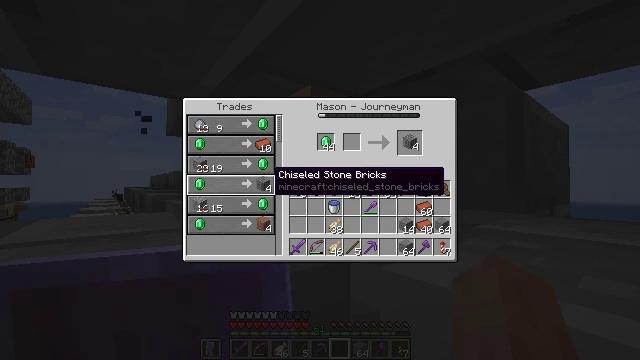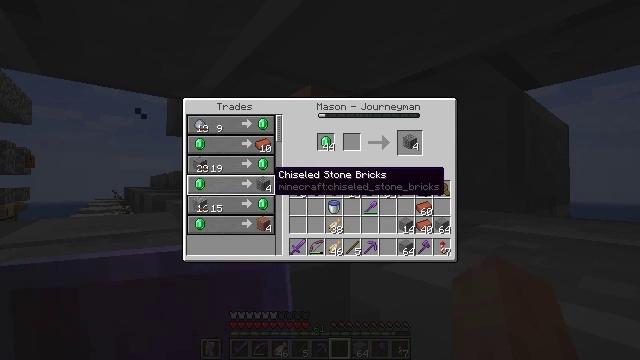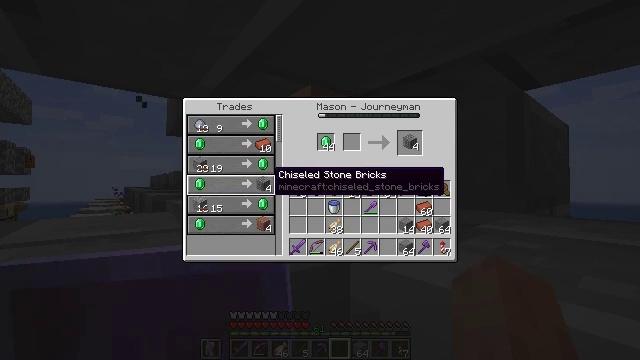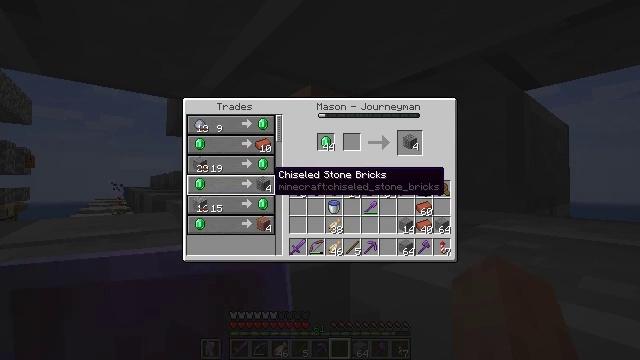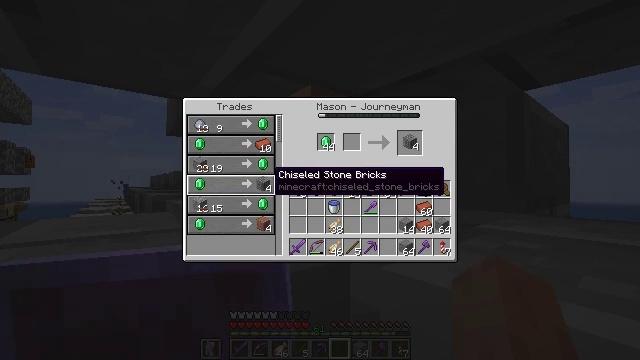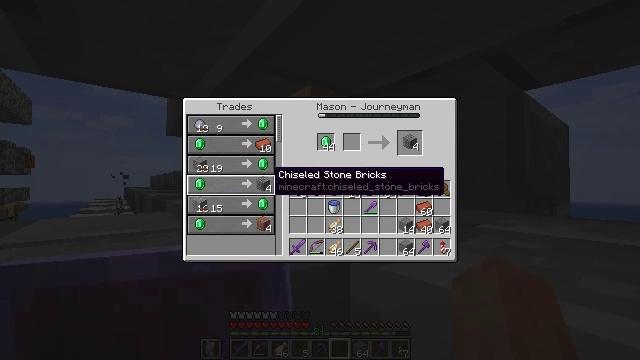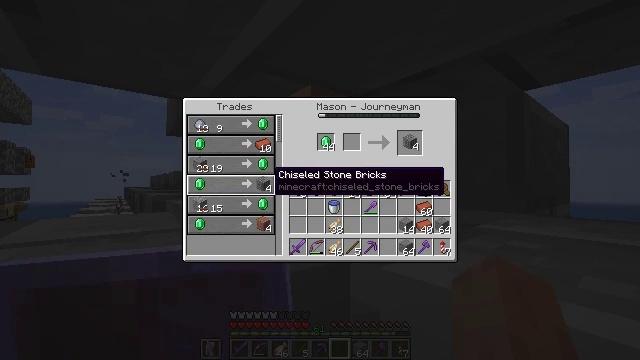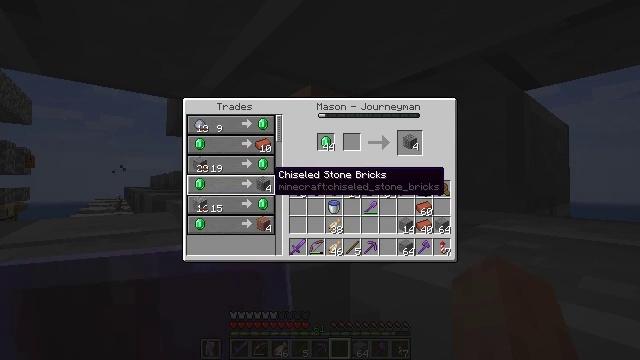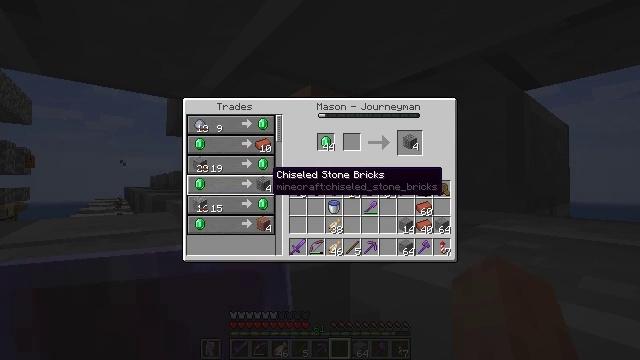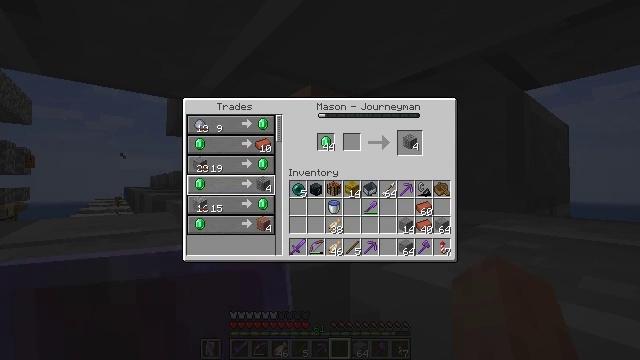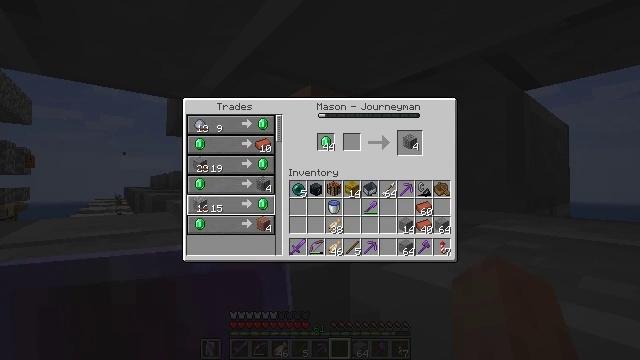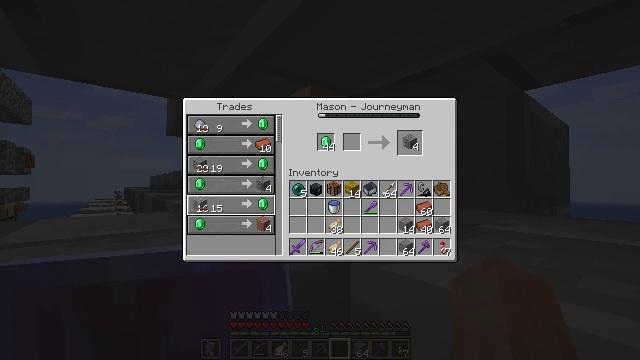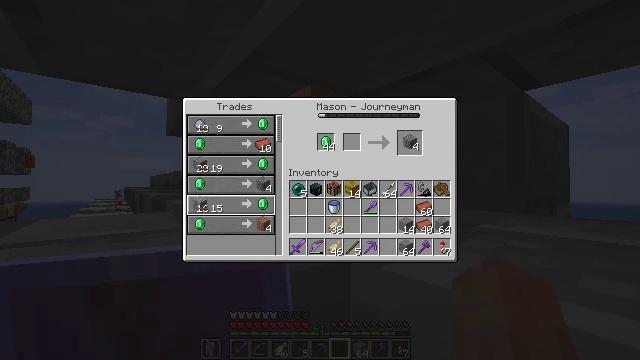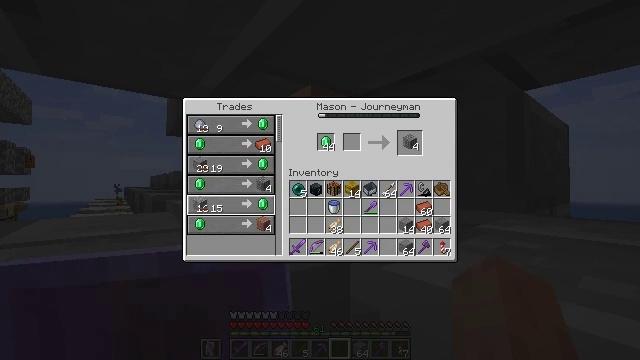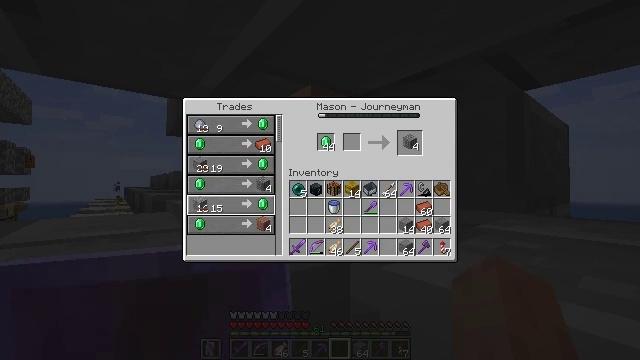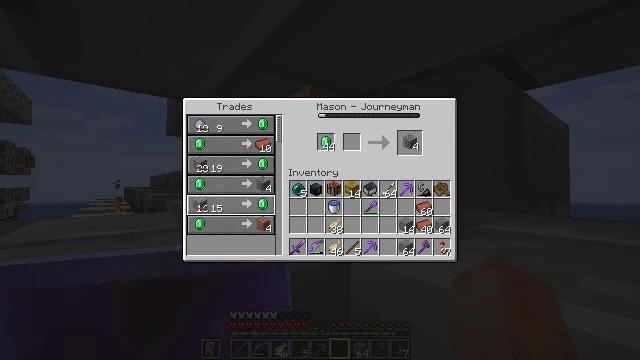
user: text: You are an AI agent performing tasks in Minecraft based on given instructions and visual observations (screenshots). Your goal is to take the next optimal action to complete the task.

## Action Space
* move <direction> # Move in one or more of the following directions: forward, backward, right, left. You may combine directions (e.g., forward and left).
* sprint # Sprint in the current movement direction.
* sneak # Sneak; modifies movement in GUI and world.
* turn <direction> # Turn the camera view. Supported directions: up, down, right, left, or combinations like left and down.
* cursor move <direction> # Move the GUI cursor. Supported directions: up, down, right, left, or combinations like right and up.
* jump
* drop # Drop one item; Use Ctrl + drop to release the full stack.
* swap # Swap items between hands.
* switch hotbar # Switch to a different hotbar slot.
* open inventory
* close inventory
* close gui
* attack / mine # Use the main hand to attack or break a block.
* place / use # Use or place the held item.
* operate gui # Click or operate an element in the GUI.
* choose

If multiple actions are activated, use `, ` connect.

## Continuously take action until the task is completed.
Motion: motion action
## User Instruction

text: Form polished granite from four granite.
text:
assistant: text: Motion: no_op
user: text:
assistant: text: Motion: no_op
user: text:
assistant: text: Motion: no_op
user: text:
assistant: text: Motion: no_op
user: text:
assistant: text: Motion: no_op
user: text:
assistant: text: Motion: no_op
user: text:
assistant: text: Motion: no_op
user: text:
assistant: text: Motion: no_op
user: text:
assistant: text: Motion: turn left and down
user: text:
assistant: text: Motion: no_op
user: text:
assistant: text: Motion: no_op
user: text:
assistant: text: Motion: no_op
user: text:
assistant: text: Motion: no_op
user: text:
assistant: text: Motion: no_op
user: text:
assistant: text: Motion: no_op
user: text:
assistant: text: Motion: turn left
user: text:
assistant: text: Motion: turn left
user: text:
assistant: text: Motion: turn left
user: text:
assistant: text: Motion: no_op
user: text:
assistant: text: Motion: no_op
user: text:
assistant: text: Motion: no_op
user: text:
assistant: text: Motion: no_op
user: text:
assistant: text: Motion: no_op
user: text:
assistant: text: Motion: no_op
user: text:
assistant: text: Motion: no_op
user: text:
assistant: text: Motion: no_op
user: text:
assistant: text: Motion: no_op
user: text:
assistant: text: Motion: no_op
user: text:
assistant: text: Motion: no_op
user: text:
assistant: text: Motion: no_op